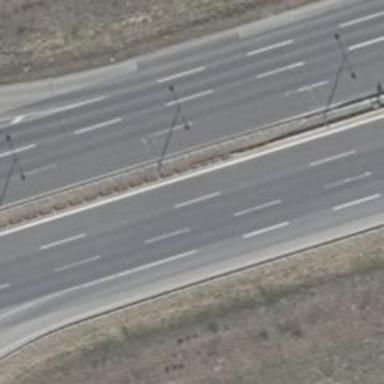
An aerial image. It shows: Motorway junction.